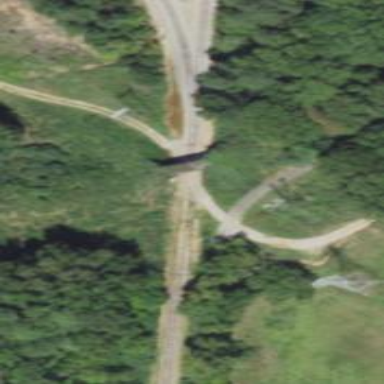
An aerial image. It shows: Abandoned railway.